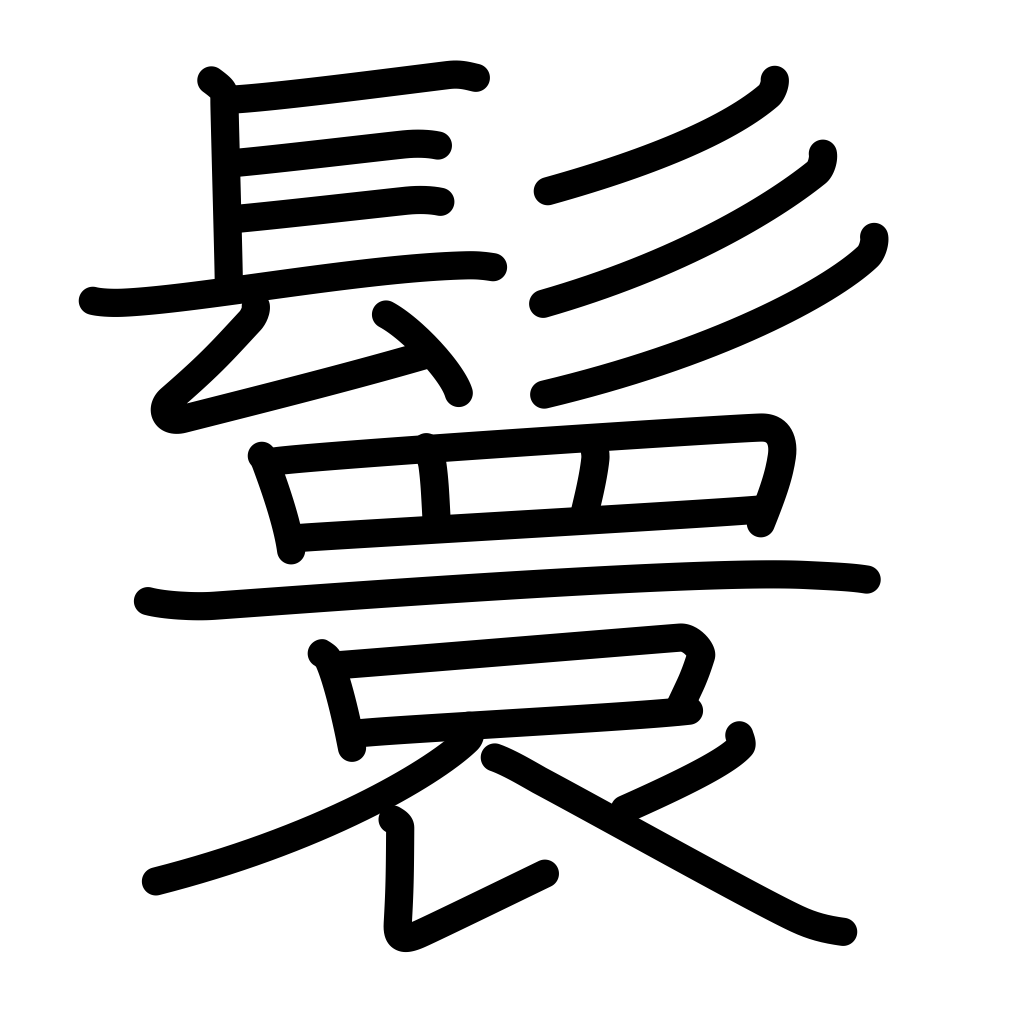
Meaning: topknot, chignon, male hairstyle of looped ponytails